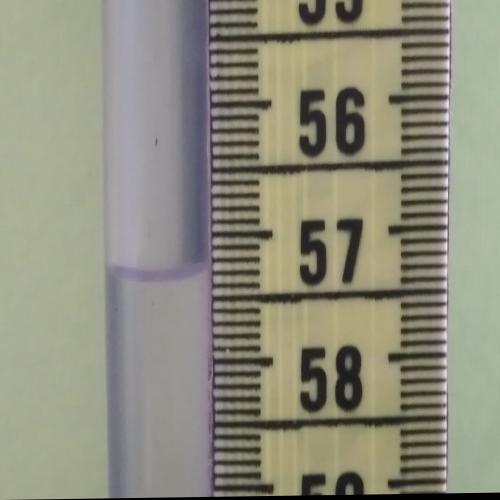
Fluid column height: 57.3 cm